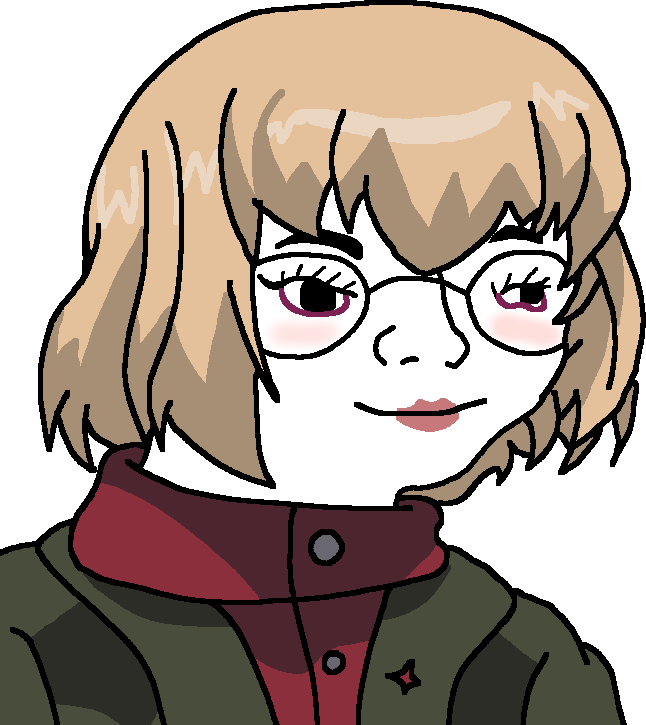
Label: 5_Arthoe